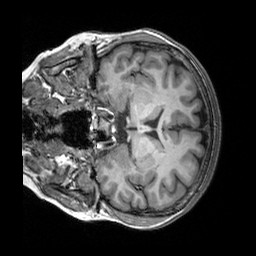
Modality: T1w
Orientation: coronal
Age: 25
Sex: female
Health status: healthy
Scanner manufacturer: siemens
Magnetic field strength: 3 T
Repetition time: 2.3 s
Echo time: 0.00303 s